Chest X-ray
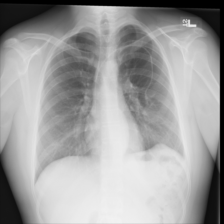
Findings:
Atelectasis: negative
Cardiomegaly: negative
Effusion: negative
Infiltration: negative
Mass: positive
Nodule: negative
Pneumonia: negative
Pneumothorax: negative
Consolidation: negative
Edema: negative
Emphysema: negative
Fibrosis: negative
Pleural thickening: negative
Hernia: negative